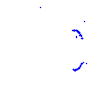
Particle: kaon